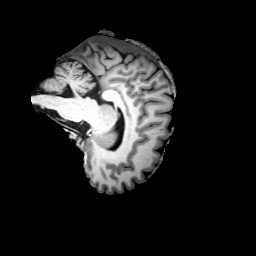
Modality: T1w
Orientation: sagittal
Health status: ill
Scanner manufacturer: siemens
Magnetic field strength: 3 T
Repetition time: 2 s
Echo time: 0.00303 s